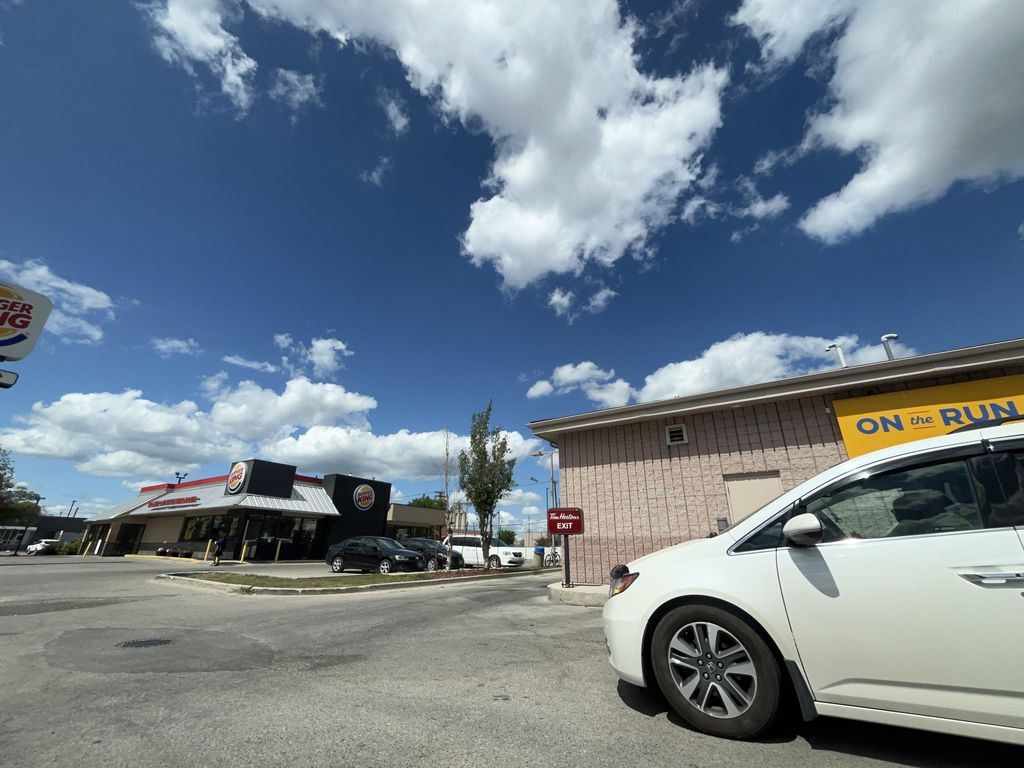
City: winnipeg